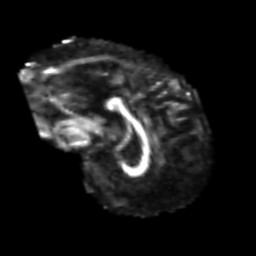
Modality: FA
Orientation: sagittal
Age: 49
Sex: female
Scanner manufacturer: siemens
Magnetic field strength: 3 T
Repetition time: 4.987 s
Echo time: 0.0792 s